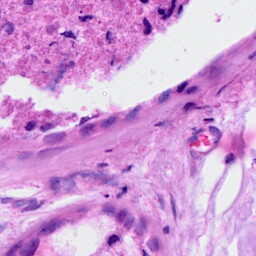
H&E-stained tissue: Breast